Question: '''
Intent i = new Intent(Intent.ACTION_SEND);
i.setType("text/plain");
i.putExtra(
Intent.EXTRA_EMAIL,
new String[] { edm.getContactpersonsemail() });
// i.putExtra(Intent.EXTRA_SUBJECT,
// "subject of email");
// i.putExtra(Intent.EXTRA_TEXT , "body of email");
try {
startActivity(Intent.createChooser(i,
"Send mail..."));
} catch (android.content.ActivityNotFoundException ex) {
Toast.makeText(
EventDetailsActivity.this,
"There are no email clients installed.",
Toast.LENGTH_SHORT).show();
}
'''
The dialog contains the sharing option became comparatively large and all the option are there, but due to a surprisingly large dialog I can't able to use it for sending email.
The image I uploaded is showing a dropbox because the dropbox is installed on the phone.
I have to drag the dialog to get the gmail icon.THE GMAIL ICON IS PRESENT IN THE DIALOG.

: Moto G, Galaxy S4
: 4.4.2
N.B. in other device with lower Android version it shows perfect.
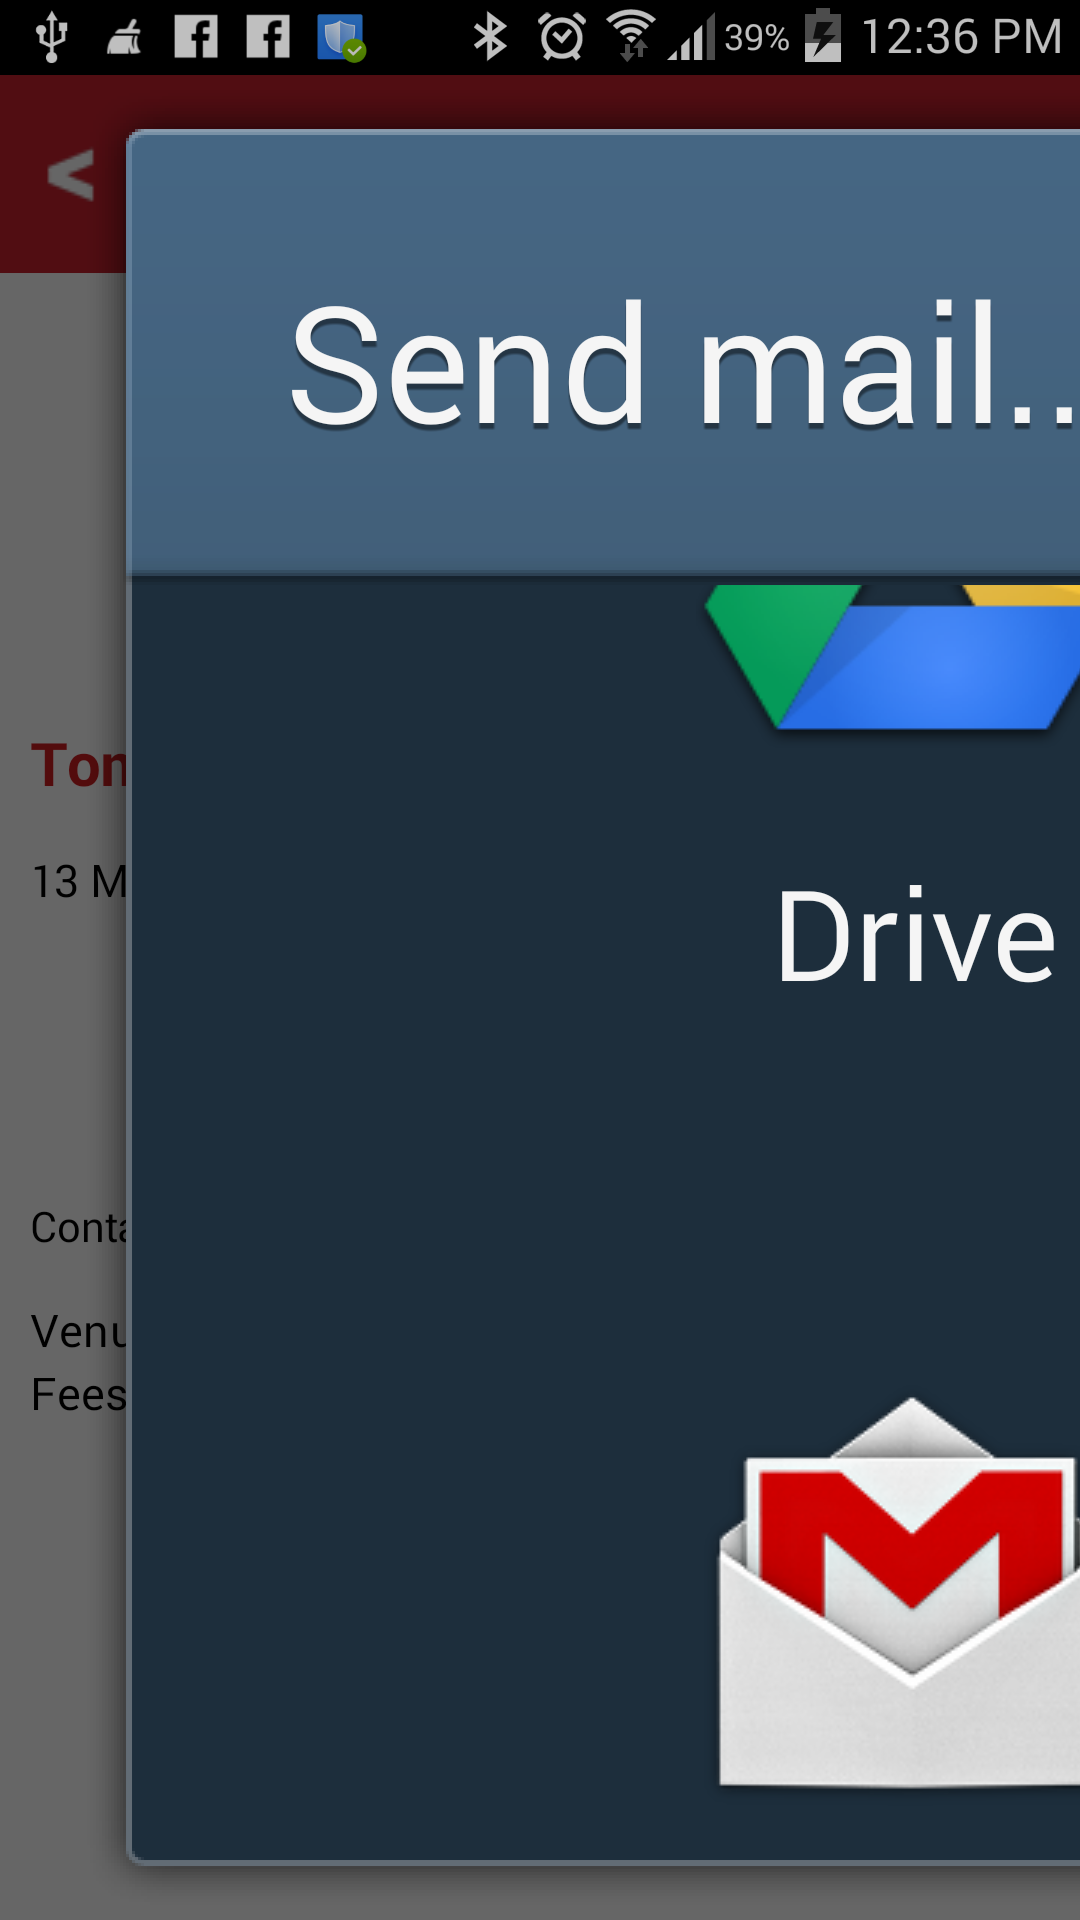
Answer: I think if you have "Supports Screens" tag in your manifest file remove that. Because sometimes due to this tag some particular dialog get larger then the screen in some devices.
In your case the same thing happens in S4 and Moto-G.